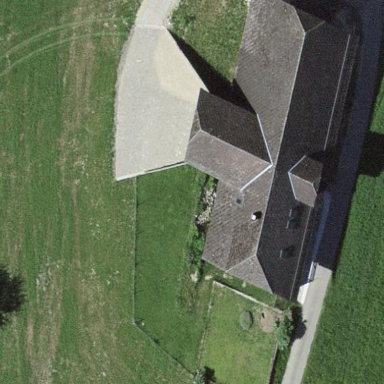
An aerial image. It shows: Farm building.